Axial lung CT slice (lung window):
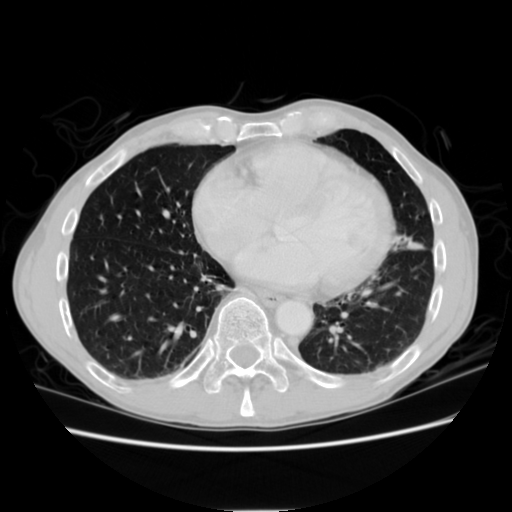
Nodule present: no